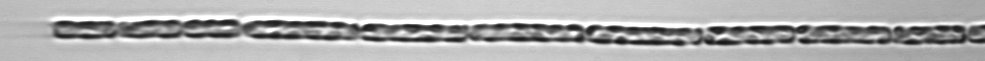
Label: Dactyliosolen_fragilissimus